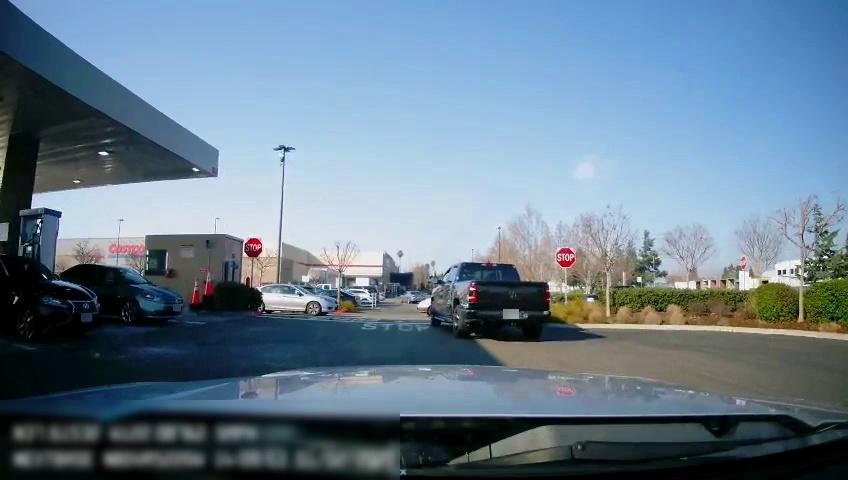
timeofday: Day
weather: Sunny
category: Drivable Space
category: Vehicles | Truck
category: Vehicles | Car
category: Vehicles | Car
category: Vehicles | Car
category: Vehicles | Car
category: Vehicles | Truck
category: Vehicles | SUV
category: Vehicles | Car
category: Vehicles | Car
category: Vehicles | Truck
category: Traffic | Signs
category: Traffic | Signs
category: Traffic | Signs